九年级 · 解析几何
(本小题8.0分)

如图, 在正方形网格中, 每个小正方形的边长均为1, $\triangle A B C$ 的三个顶点都在格点上, 结合所给的平面直角坐标系，解答下列问题:

(1)请写出点 $A$, 点 $B$, 点 $C$ 的坐标;

(2)将 $\triangle A B C$ 绕点 $A$ 逆时针旋转 $90^{\circ}$, 画出旋转后的 $\triangle A B_{1} C_{1}$, 并写出点 $B_{1}$ 的坐标;

(3) $\triangle A O C_{1}$ 与 $\triangle A_{1} O C_{2}$ 关于原点 $O$ 成中心对称, 在图中画出 $\triangle A_{1} O C_{2}$, 并写出点 $C_{2}$ 的坐标;

(4)求四边形 $A_{1} C_{1} A C_{2}$ 的面积.

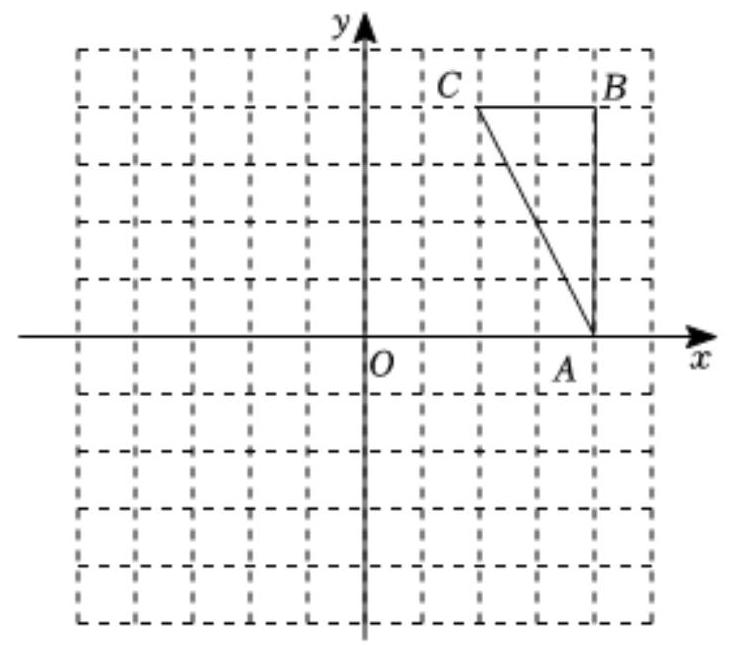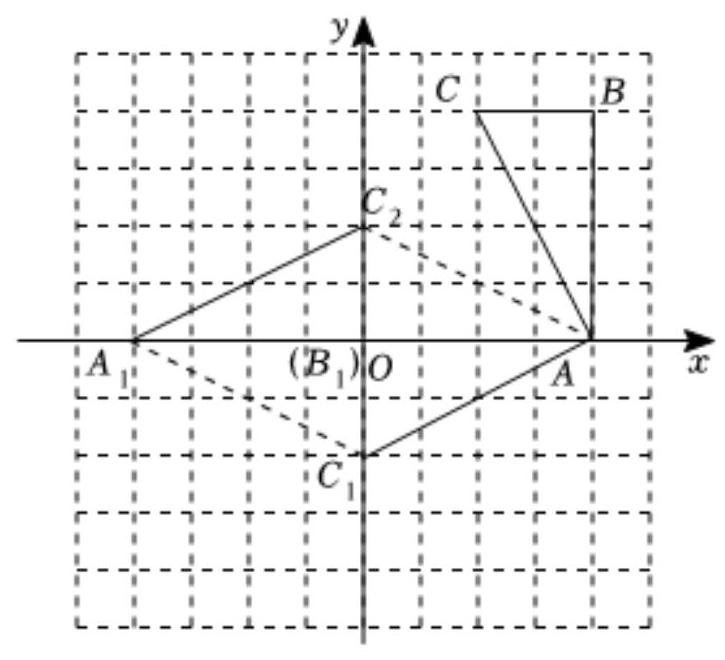
答案: 解: (1)由图可得, $A(4,0), B(4,4), C(2,4)$.

(2)如图, $\triangle A B_{1} C_{1}$ 即为所求.

点 $B_{1}$ 的坐标为 $(0,0)$.

(3)如图, $\triangle A_{1} O C_{2}$ 即为所求.

点 $C_{2}$ 的坐标为 $(0,2)$.

(4) 四边形 $A_{1} C_{1} A C_{2}$ 的面积为 $\frac{1}{2} \times 8 \times 2+\frac{1}{2} \times 8 \times 2=$ 16 .

解析: (1)由图可直接得出答案.

(2)根据旋转的性质画图, 即可得出答案.

(3)根据中心对称的性质画图, 即可得出答案.

(4)利用割补法计算即可.

本题考查作图一旋转变换、中心对称, 熟练掌握旋转的性质、中心对称的性质是解答本题的关键.